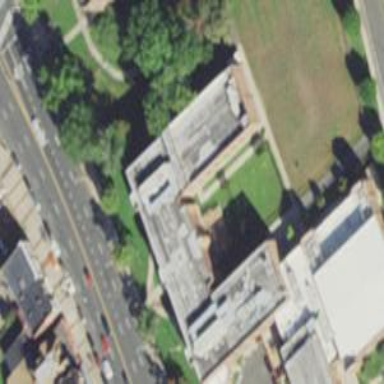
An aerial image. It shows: Part of building.